Interaction volume radius: 5 \u00c5
Interaction volume height: 20 \u00c5
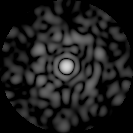
Disorder parameter: 0.777